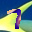
Label: 7